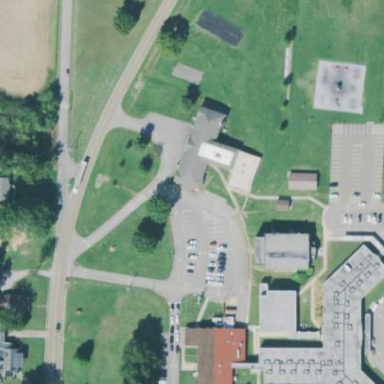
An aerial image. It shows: School.